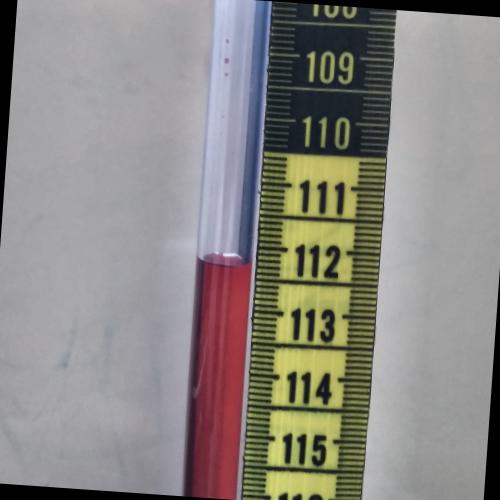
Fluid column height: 112.3 cm